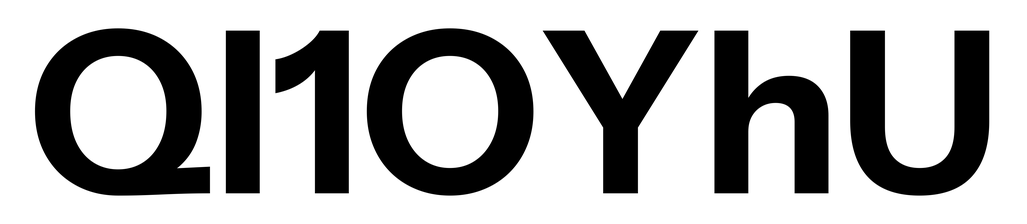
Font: InstrumentSans_Bold